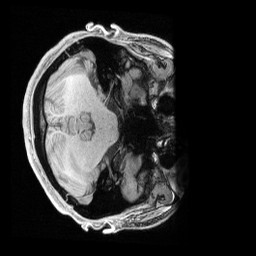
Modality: T1w
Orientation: axial
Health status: healthy
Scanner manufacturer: siemens
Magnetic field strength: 3 T
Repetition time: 2.4 s
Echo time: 0.00201 s